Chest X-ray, AP view. Patient: 28 years old, sex M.
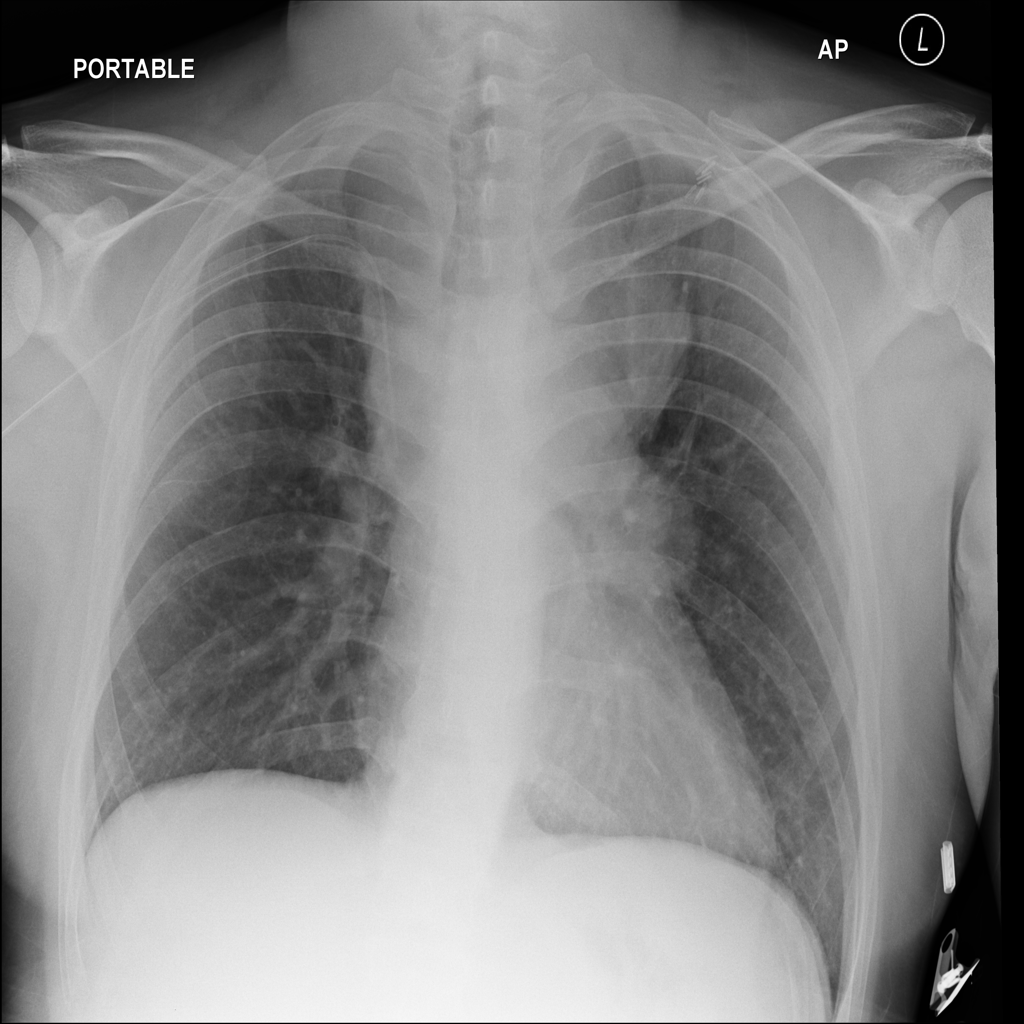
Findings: No Finding